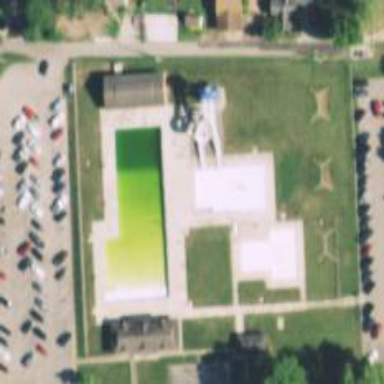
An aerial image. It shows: Water slide attraction.